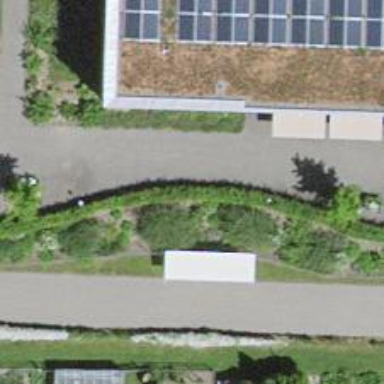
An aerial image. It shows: Hedge acting as barrier.